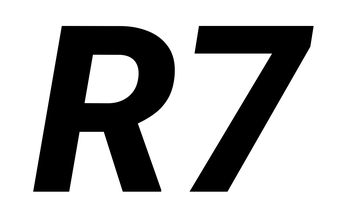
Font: Roboto-Italic_ExtraBold_Italic